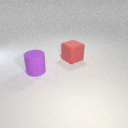
large purple rubber cylinder in front of large red rubber cube